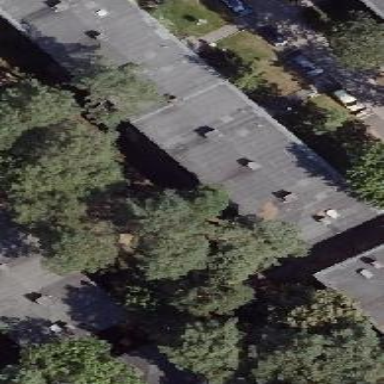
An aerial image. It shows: Flat-roofed apartment building.